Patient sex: M
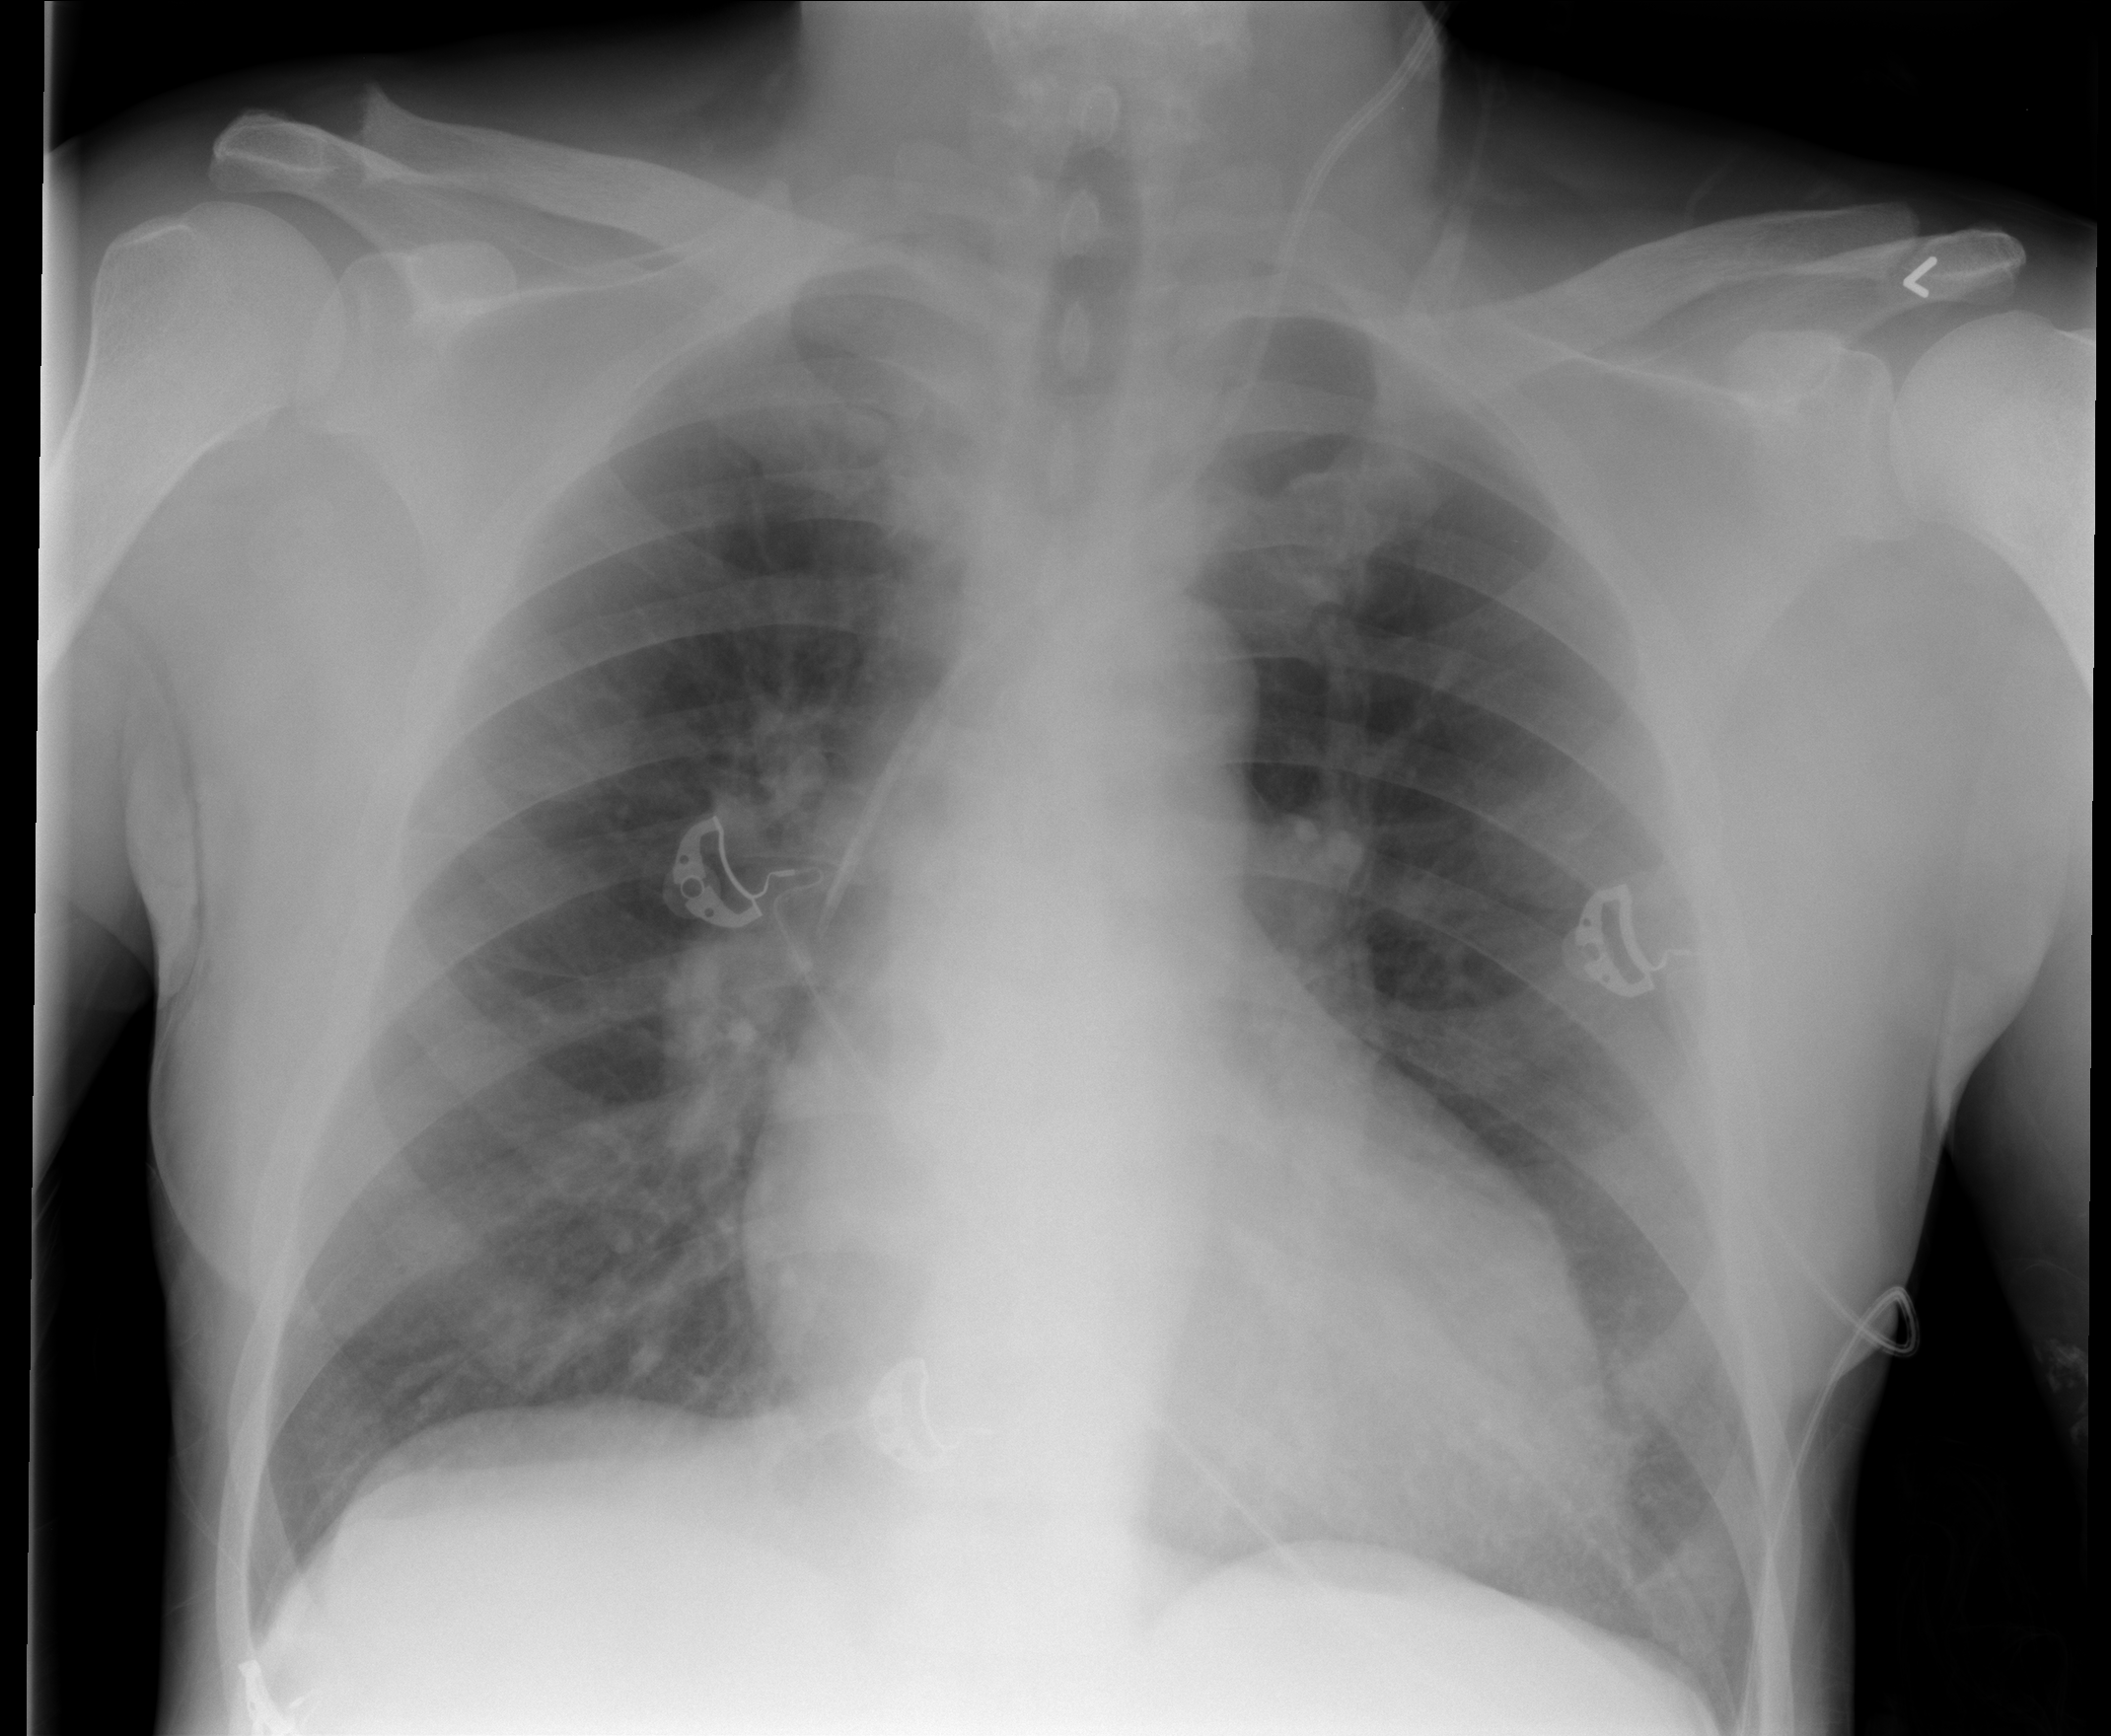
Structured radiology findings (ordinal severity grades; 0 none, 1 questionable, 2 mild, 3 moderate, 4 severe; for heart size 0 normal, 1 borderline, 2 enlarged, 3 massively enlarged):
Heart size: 2
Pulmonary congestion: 1
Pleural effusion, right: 0
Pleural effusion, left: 0
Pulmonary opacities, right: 1
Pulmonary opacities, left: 1
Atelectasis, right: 0
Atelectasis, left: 0